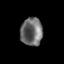
Tissue: skin
Cell type: Epithelial cells
Senescence score: 0.272
Nuclear area (px): 607
Mean DAPI intensity: 106.32